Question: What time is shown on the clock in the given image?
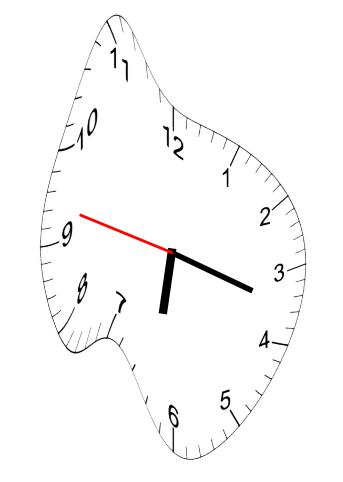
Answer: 06:17:47